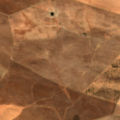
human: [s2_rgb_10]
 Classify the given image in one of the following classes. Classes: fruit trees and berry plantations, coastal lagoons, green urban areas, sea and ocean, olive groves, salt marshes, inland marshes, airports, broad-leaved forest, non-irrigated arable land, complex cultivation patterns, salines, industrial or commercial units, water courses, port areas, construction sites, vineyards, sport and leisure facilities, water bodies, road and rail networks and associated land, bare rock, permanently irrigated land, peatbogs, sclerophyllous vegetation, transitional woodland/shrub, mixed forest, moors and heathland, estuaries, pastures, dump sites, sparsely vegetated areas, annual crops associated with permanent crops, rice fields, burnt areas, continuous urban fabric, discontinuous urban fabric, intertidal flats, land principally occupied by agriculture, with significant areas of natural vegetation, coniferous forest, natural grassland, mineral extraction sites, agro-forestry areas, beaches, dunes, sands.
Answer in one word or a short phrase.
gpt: non-irrigated arable land, transitional woodland/shrub